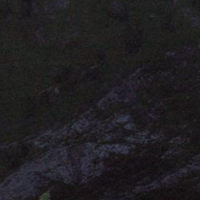
EUNIS habitat code: 43
Species observed at this site:
Saxifraga aizoides